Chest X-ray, AP view. Patient: 31 years old, sex M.
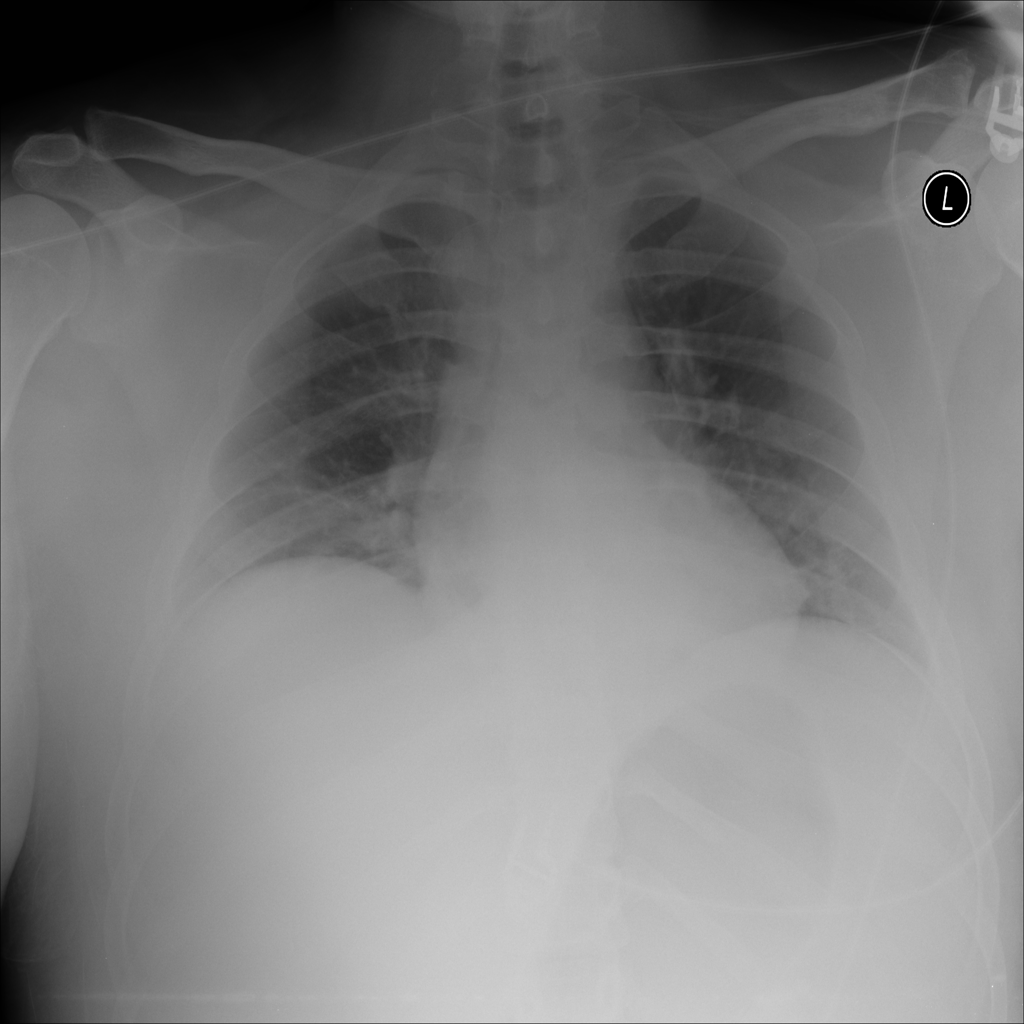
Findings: No Finding